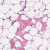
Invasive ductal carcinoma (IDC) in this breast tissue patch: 0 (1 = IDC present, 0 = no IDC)